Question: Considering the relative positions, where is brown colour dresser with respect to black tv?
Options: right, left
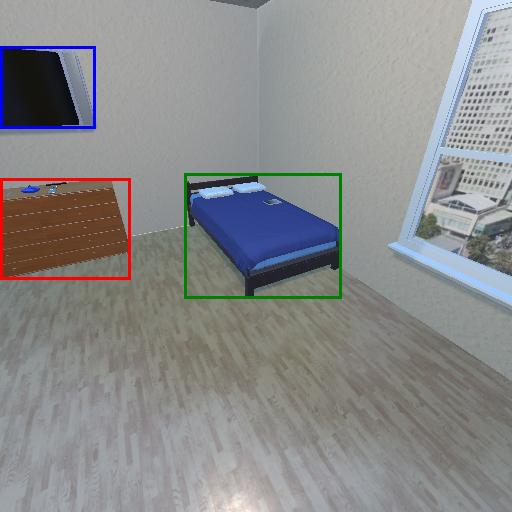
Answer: right